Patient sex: F
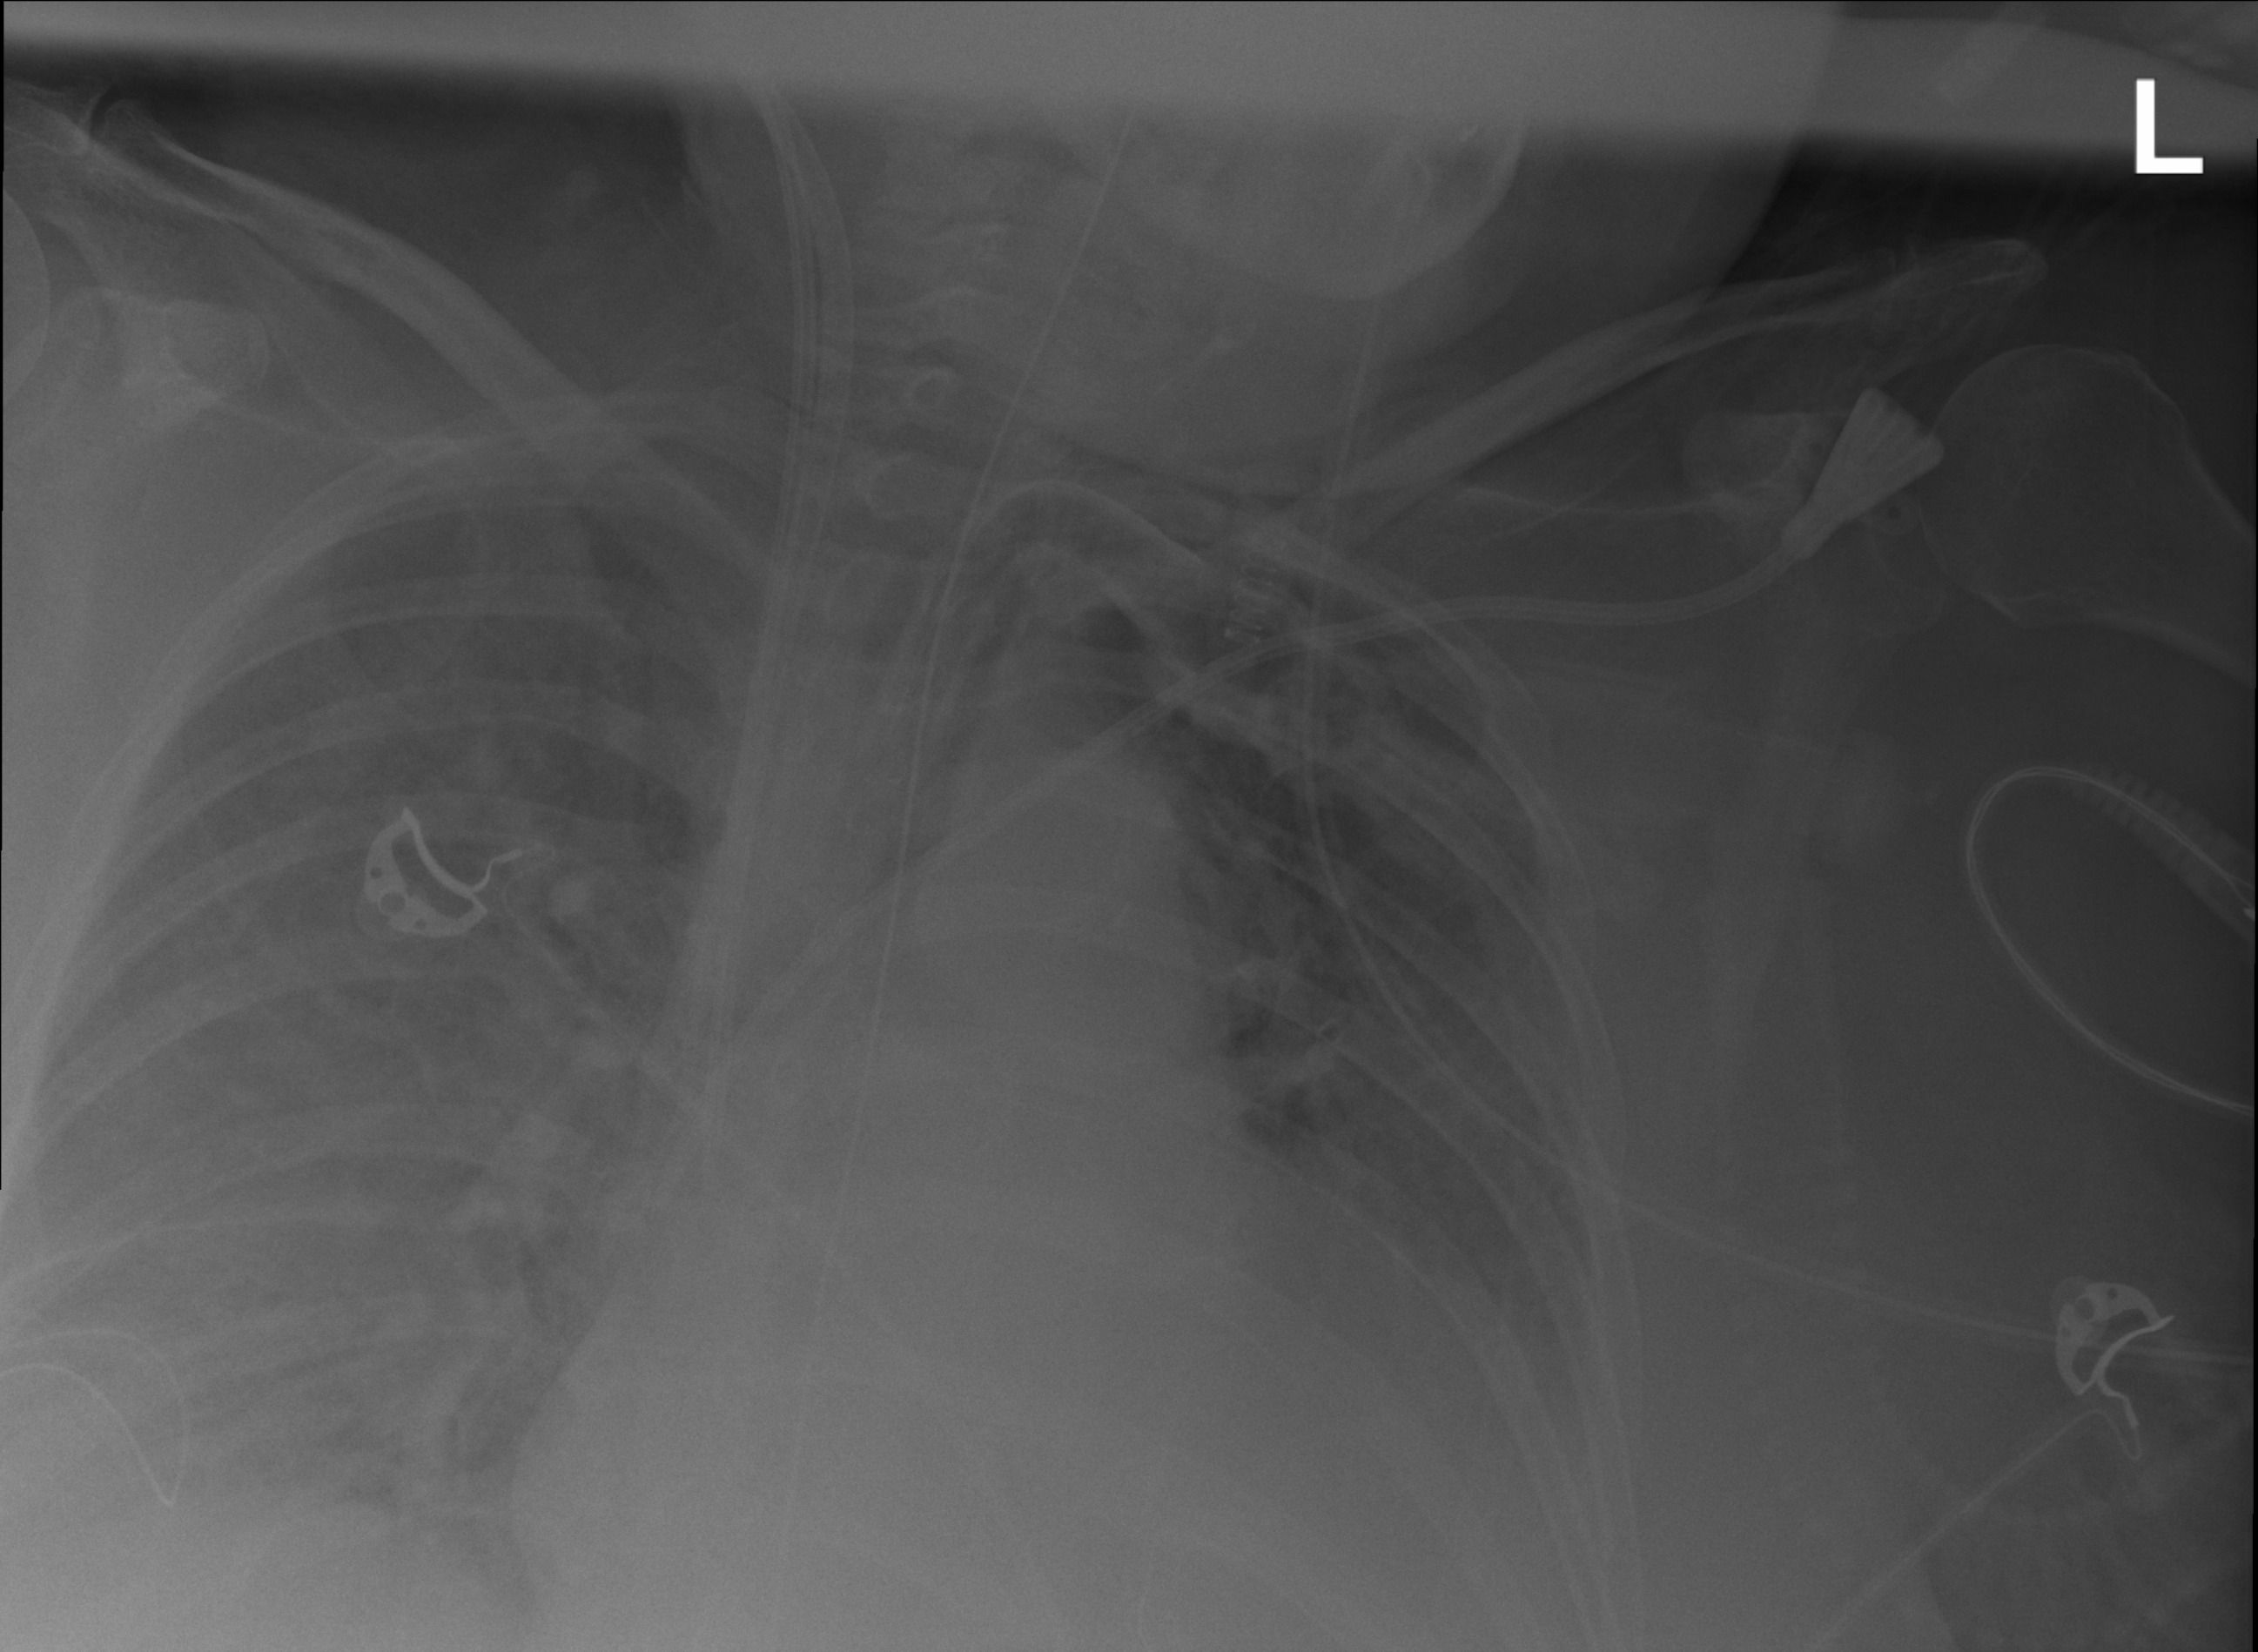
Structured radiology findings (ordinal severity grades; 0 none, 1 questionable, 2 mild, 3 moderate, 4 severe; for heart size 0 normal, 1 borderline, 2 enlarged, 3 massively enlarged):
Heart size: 2
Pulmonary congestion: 2
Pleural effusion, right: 2
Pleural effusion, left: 3
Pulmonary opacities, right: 0
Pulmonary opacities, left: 0
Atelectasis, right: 2
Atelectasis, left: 2